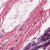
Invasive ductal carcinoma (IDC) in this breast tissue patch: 0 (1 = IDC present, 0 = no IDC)